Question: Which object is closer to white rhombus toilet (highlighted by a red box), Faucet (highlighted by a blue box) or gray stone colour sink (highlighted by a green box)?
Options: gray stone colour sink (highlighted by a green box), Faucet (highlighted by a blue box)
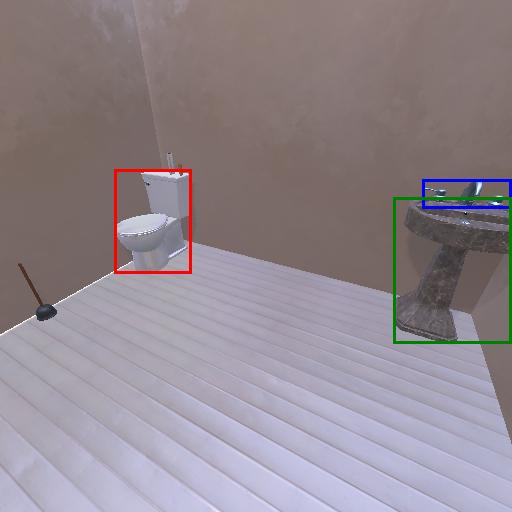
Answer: gray stone colour sink (highlighted by a green box)